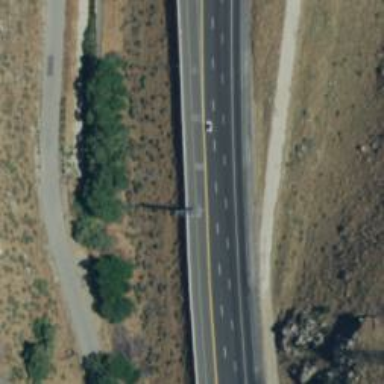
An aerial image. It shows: Escape road.